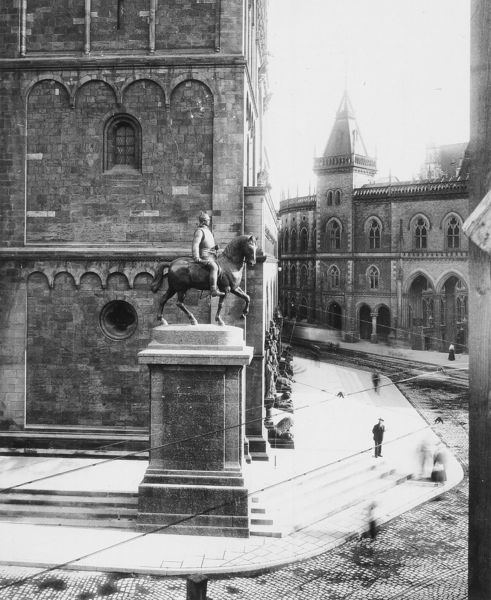
Titel: Das Reitermonument Bismarcks
Künstler: Adolf von Hildebrand
Standort: Bremen, Domplatz (EU - D - Bremen)
Schlagwörter: mann, menschen, stadt, fenster, strasse, säule, dach, gebäude, haus, schloss, architektur, sockel, steine, kirche, figur, pferd, reiter, turm, skulptur, statue, ecke, bogen, passanten, ziegel, backstein, hof, platz, rundbogen, treppe, treppen, stufen, foto, bögen, bürgersteig, dom, kopfsteinpflaster, bismarck, ritter, rundbögen, dresden, standbild, monument, reiterstandbild, preussisch, fensterbögen, fensterbogen, horse, dresten, straßenecke, görlitz, people